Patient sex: M
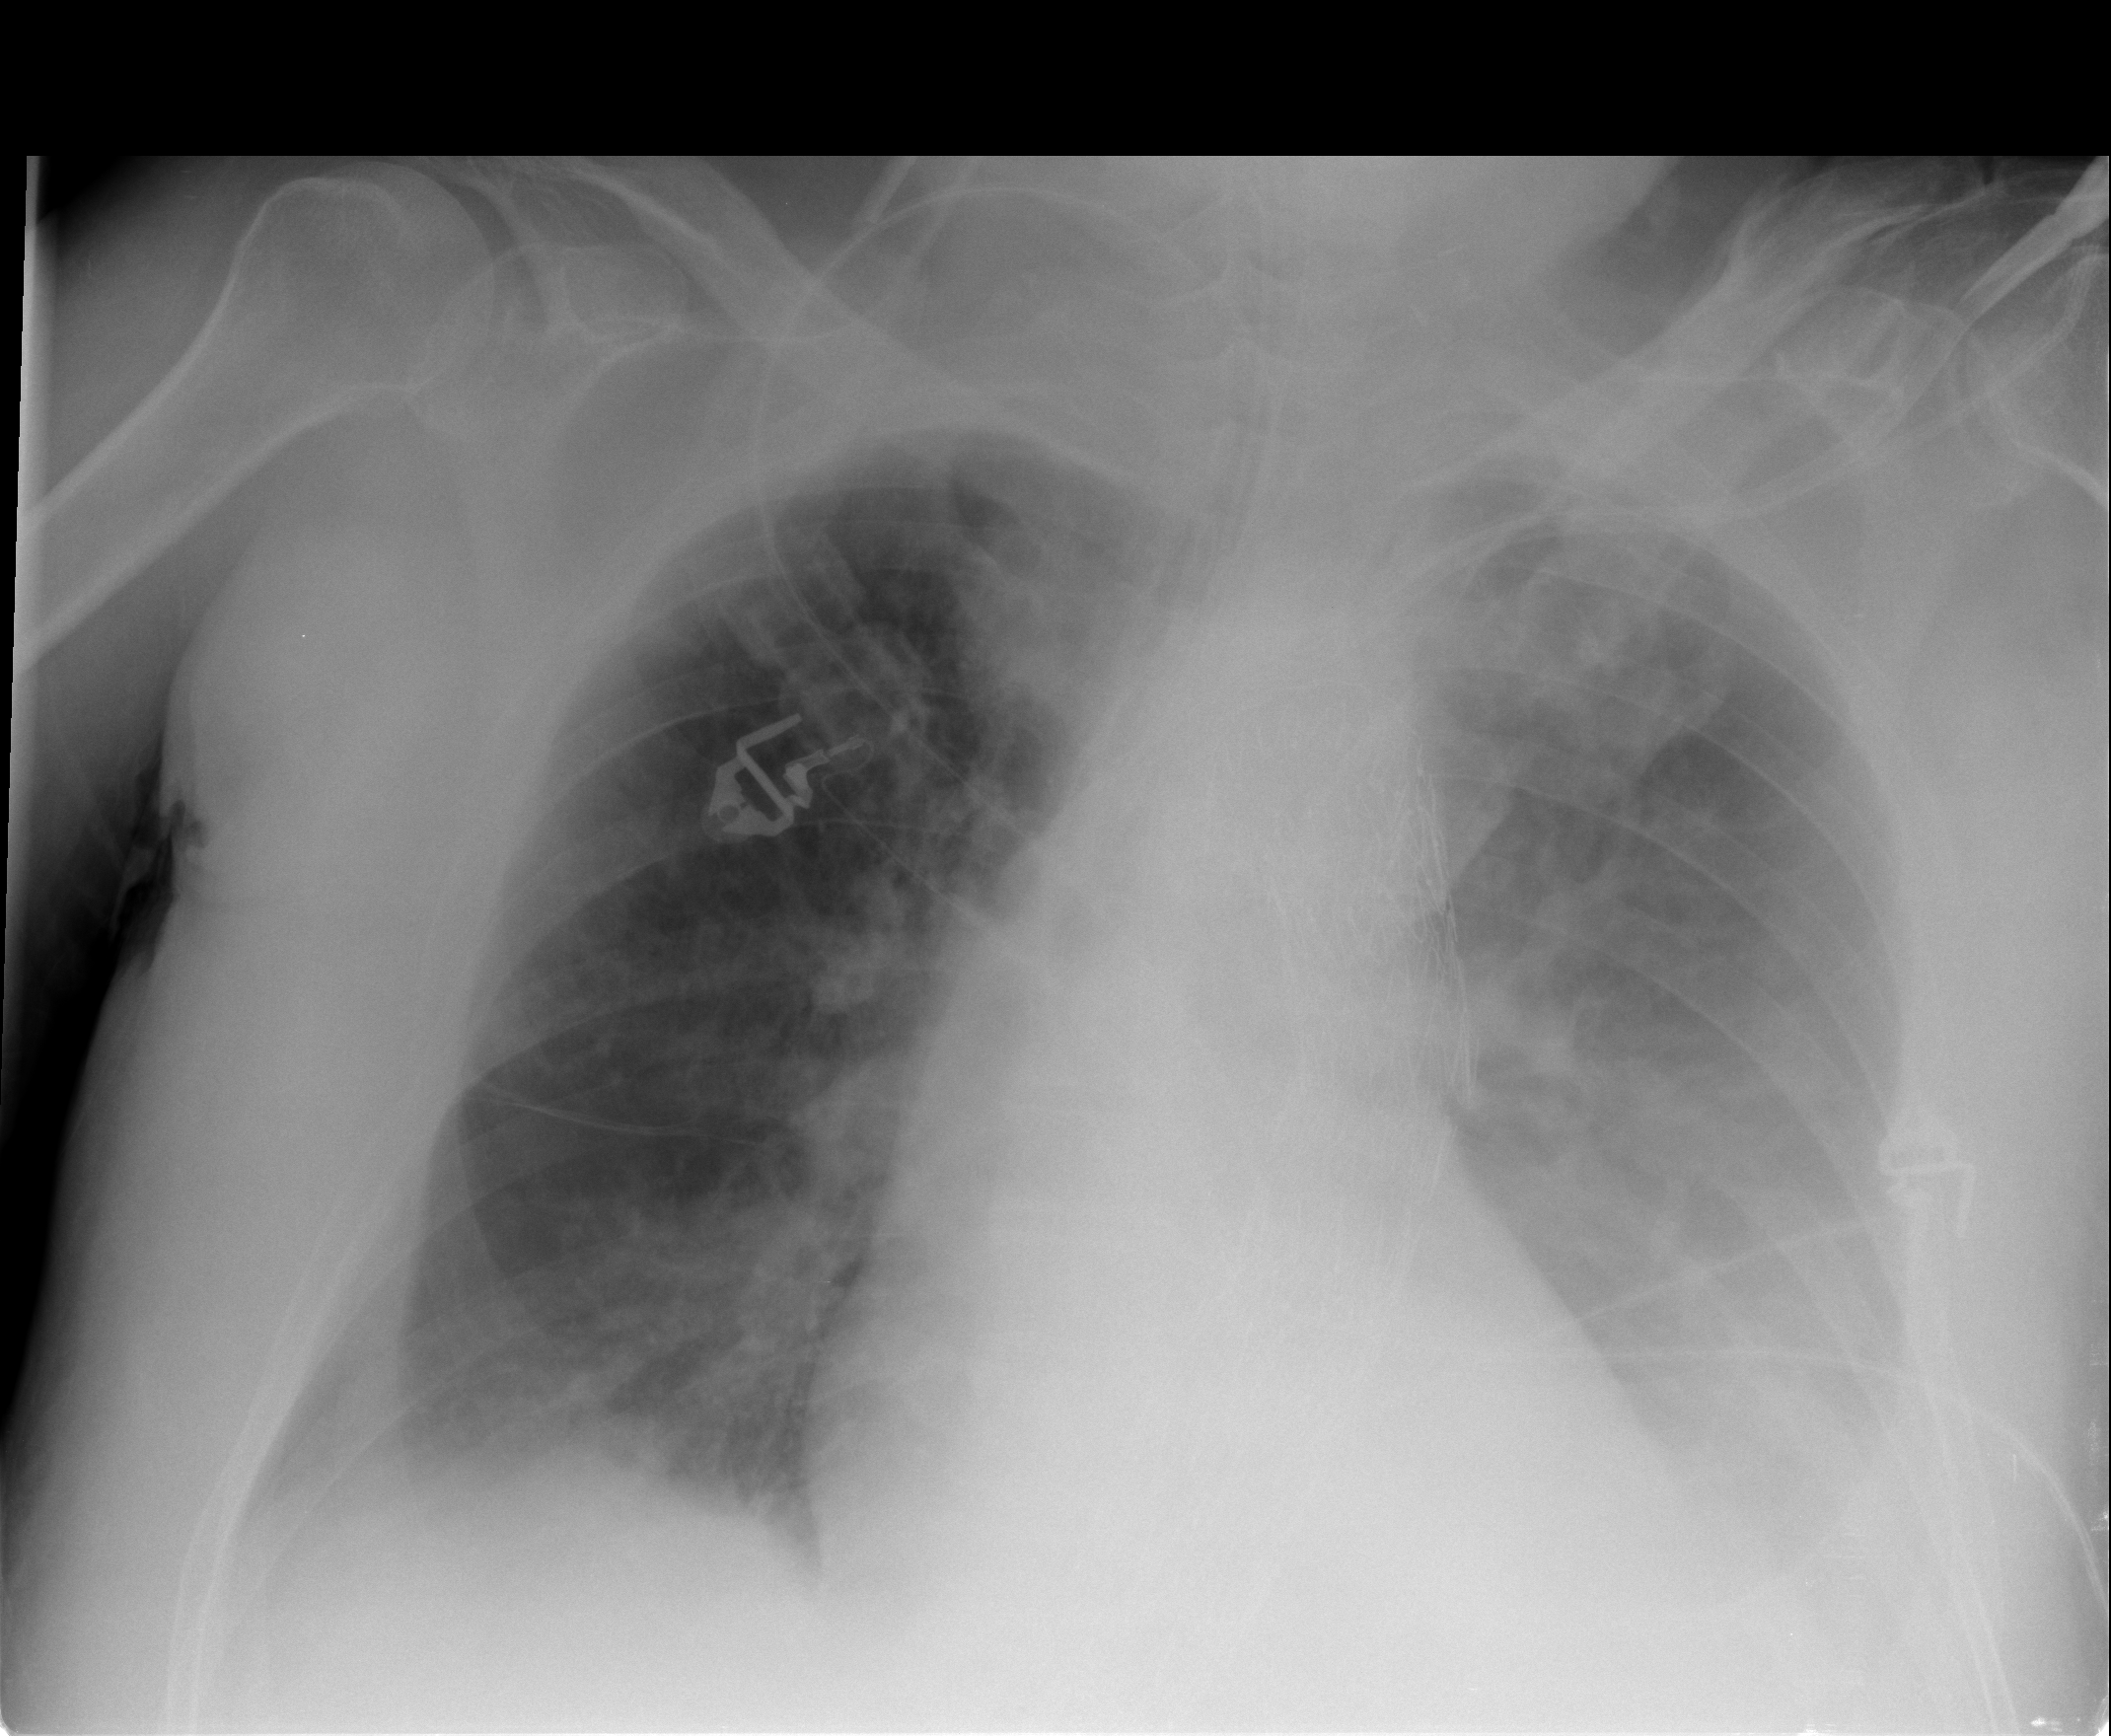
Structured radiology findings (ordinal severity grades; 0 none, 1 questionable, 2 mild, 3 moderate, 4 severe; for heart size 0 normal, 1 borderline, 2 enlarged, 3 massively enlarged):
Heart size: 2
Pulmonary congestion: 2
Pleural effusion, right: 2
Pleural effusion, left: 3
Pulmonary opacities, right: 0
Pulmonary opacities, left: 0
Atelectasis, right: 2
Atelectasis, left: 2